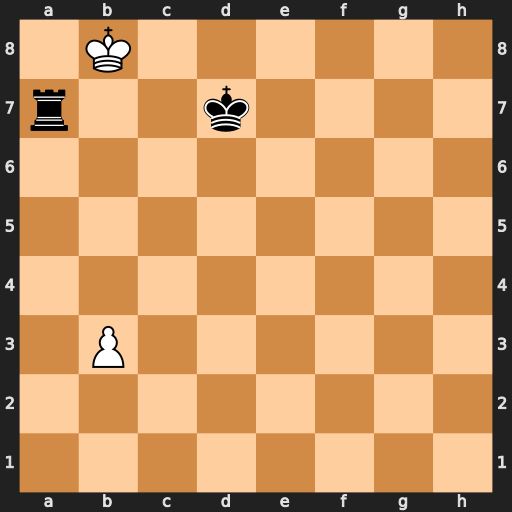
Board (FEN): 1K6/r2k4/8/8/8/1P6/8/8
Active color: w
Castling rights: -
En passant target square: -
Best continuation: Kxa7 Kc6 Ka6 Kc5 Ka5